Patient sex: M
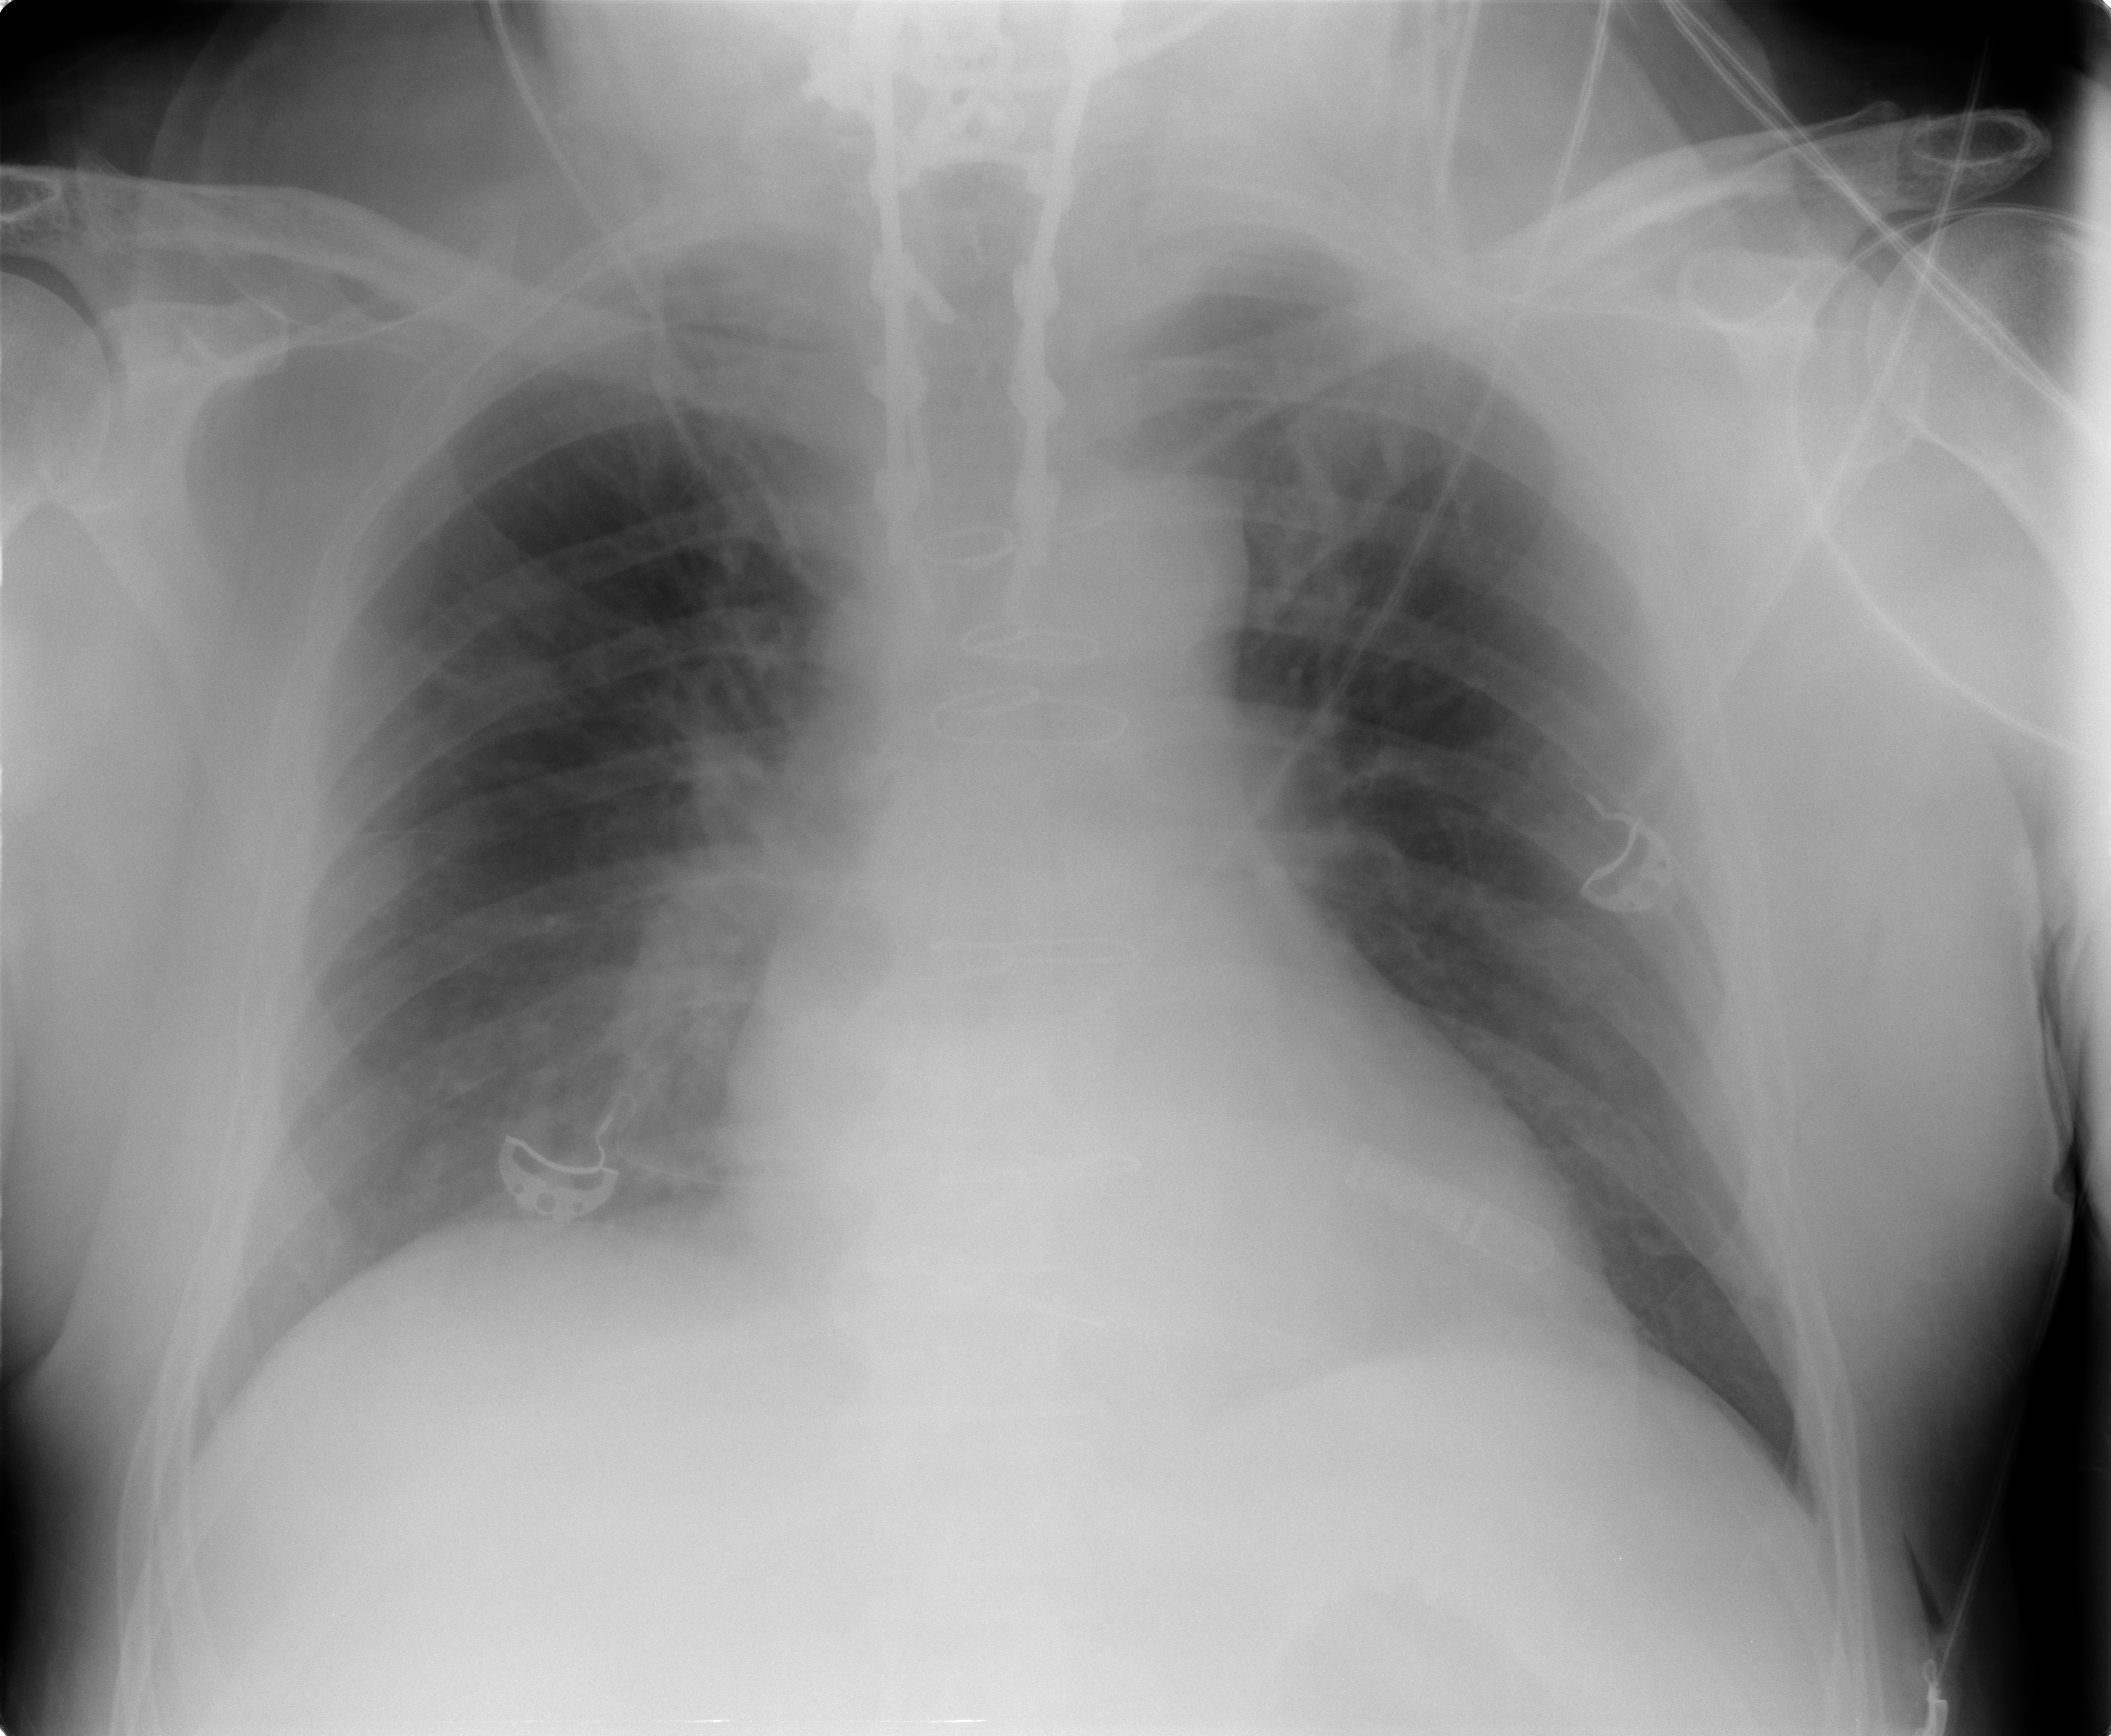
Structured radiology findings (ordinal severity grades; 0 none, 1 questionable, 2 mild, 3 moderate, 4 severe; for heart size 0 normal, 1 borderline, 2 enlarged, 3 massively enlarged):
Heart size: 0
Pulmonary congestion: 0
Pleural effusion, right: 0
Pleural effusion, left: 0
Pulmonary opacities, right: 1
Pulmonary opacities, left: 0
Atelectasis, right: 1
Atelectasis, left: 0